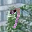
Label: 7